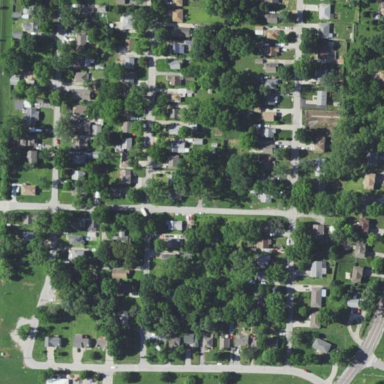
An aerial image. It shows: Residential area composed of single-family homes.